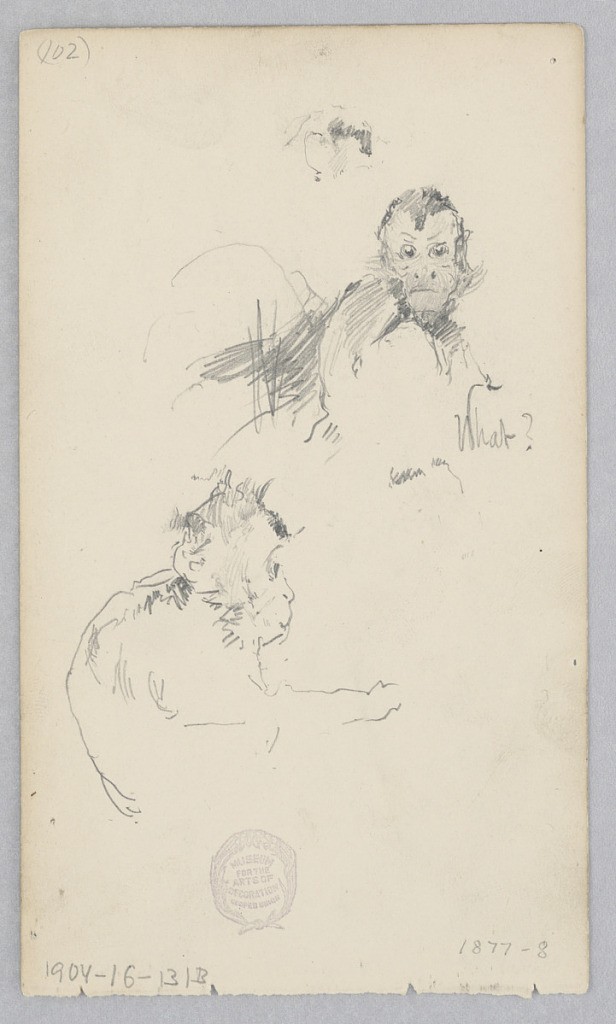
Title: Monkey
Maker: Robert Frederick Blum, American, 1857–1903
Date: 1877–1878
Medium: Graphite on wove paper
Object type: Drawing
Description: Sketch of a money.